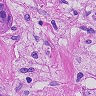
Metastatic tissue present: yes